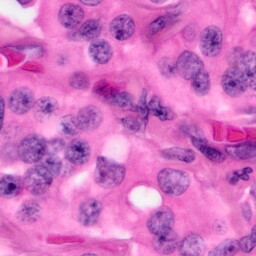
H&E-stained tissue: Pancreatic